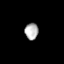
Tissue: prostate
Cell type: T cells
Senescence score: 0.3078
Nuclear area (px): 219
Mean DAPI intensity: 176.557